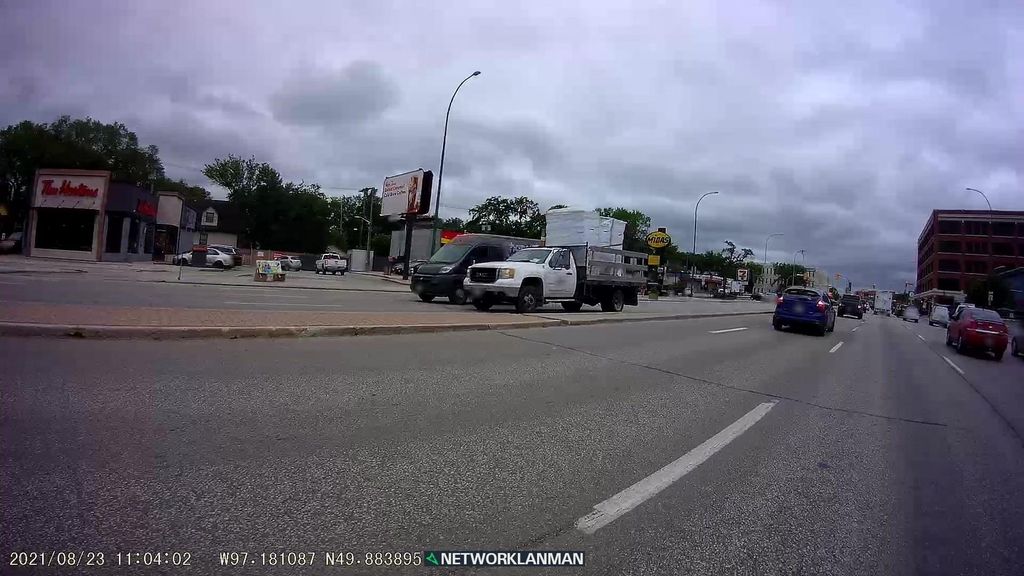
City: winnipeg